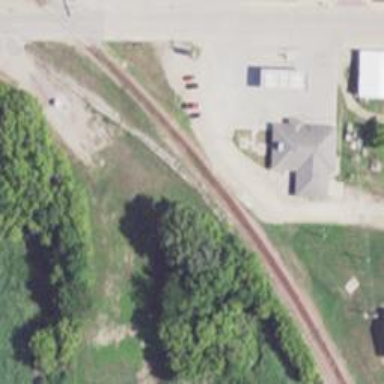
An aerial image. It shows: Railway siding with rails.